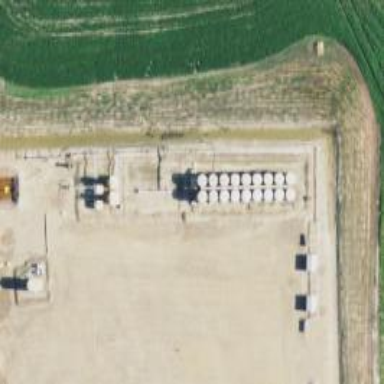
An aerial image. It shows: Storage tank with man-made structure.